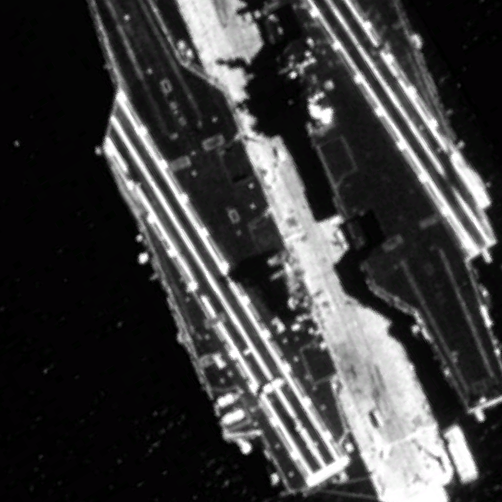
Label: aircraft_carrier